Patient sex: M
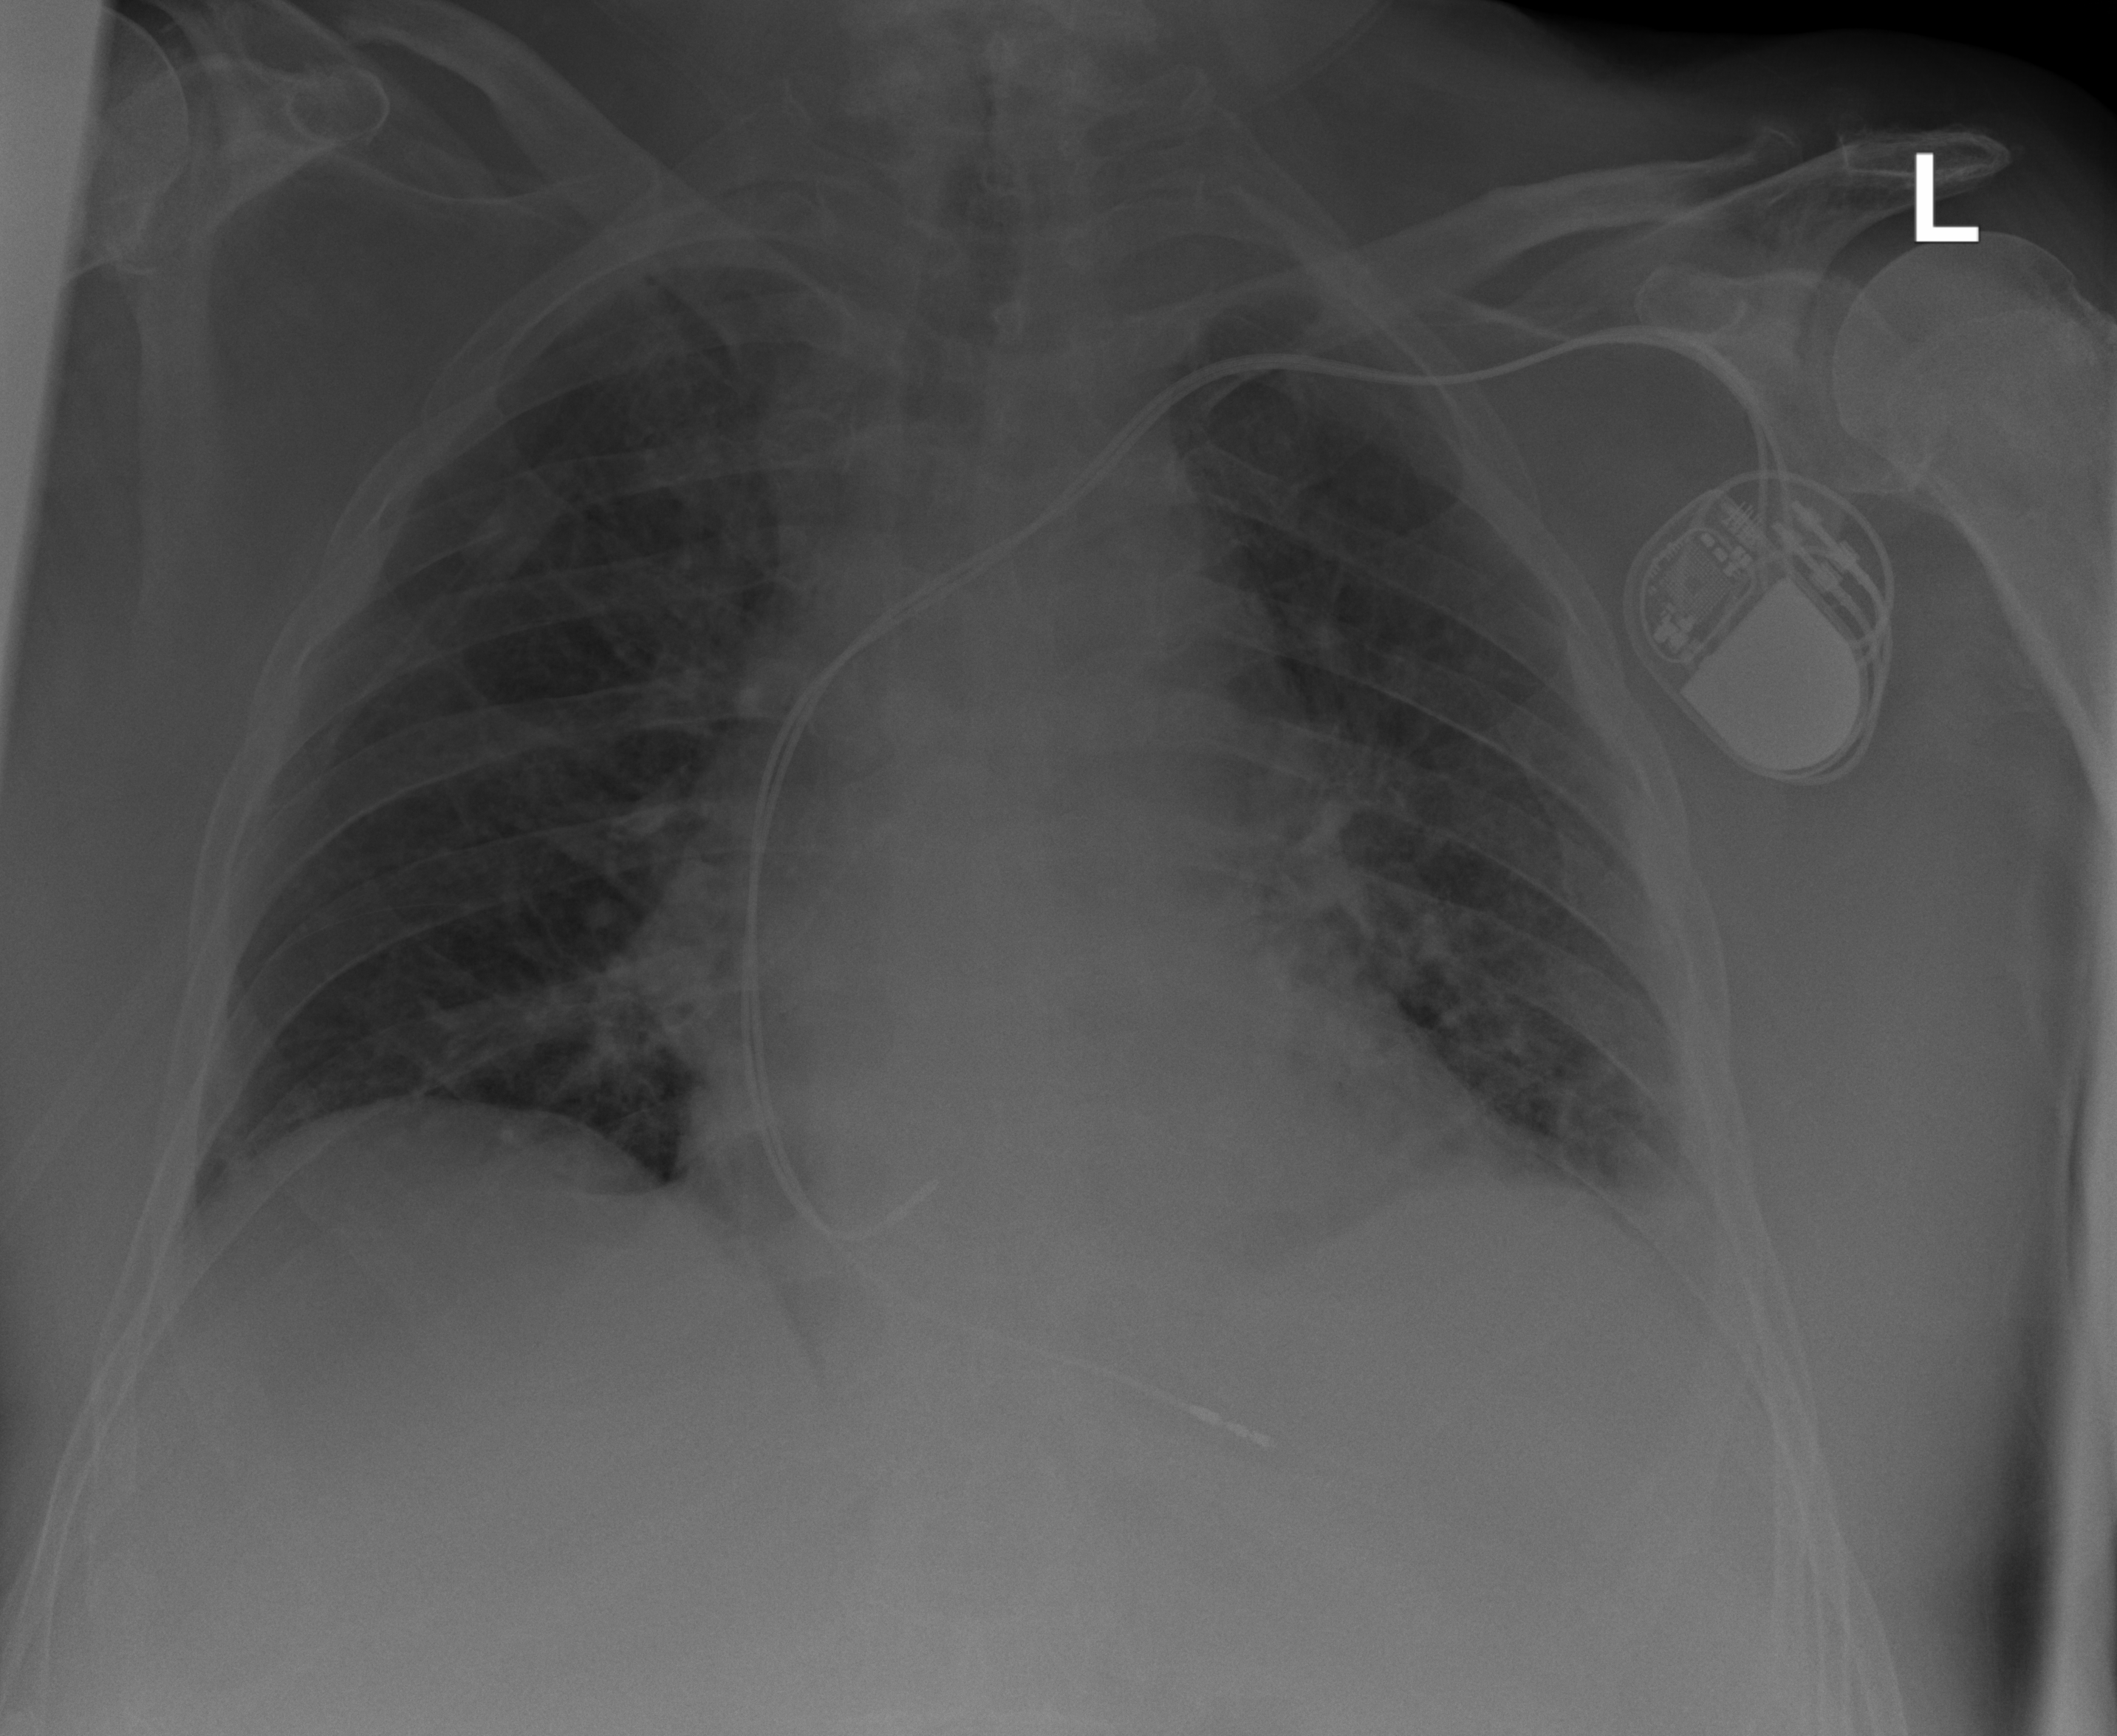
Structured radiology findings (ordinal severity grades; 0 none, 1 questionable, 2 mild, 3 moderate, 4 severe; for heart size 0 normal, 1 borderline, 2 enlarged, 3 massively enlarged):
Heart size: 0
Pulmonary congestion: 0
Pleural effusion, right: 0
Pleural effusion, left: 2
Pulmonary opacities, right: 0
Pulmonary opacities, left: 1
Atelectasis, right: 0
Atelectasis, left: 2